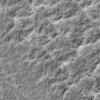
Atmospheric dust classification: not_dusty